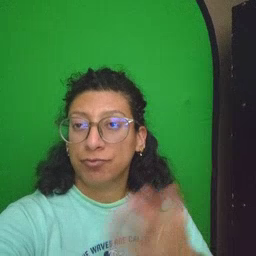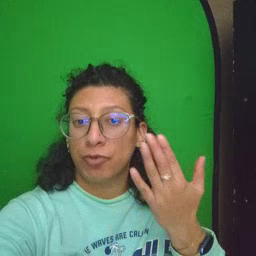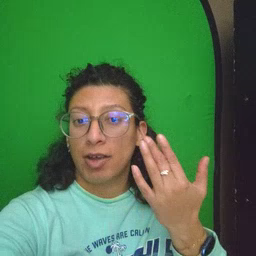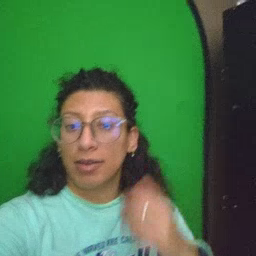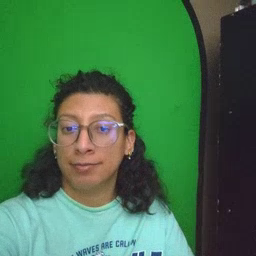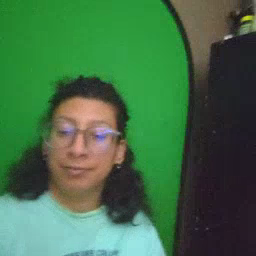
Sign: wait